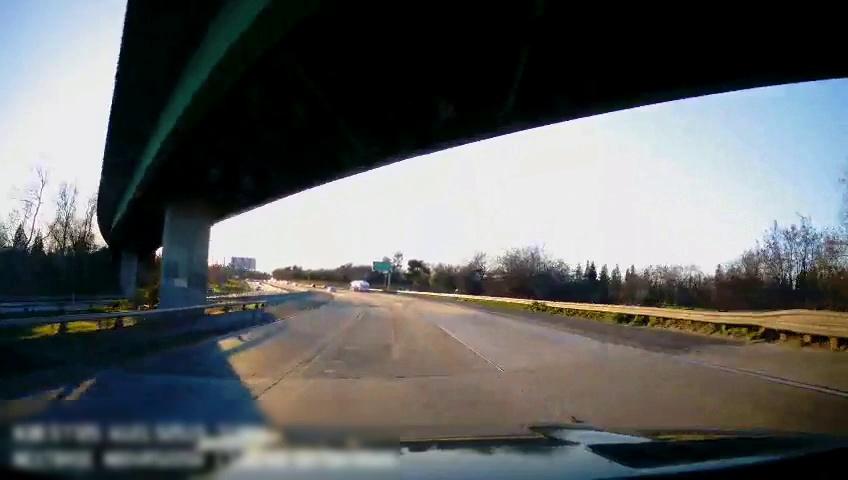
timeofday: Day
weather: Sunny
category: Drivable Space
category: Drivable Space
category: Vehicles | Truck
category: Lanes | Current Lane
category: Lanes | Current Lane
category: Lanes | Alternate Lane
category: Traffic | Signs